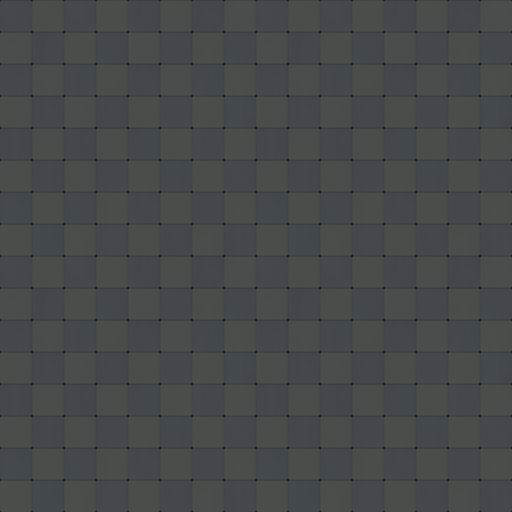
Tags: decoration design metal plates